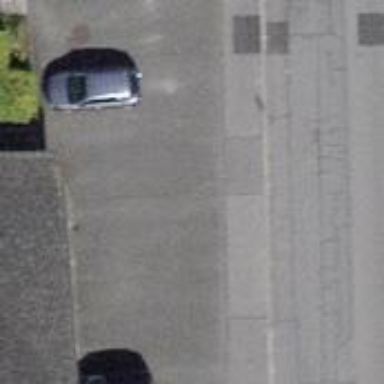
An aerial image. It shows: Sidewalk along the footway.